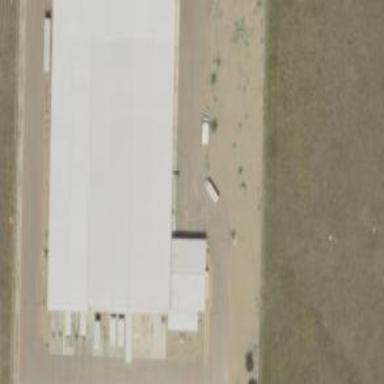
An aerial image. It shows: Building that serves as post depot.